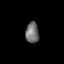
Tissue: lung
Cell type: Epithelial cells
Senescence score: 0.1937
Nuclear area (px): 272
Mean DAPI intensity: 112.022